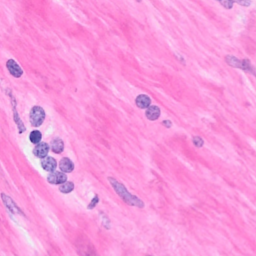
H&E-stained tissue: Breast